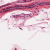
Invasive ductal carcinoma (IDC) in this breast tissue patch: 0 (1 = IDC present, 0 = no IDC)